Question: So at the moment when i click an itemized overlay item , i just display a simple dialog, i would like to create something more in the lines of the below

How would i go about doing this for the android phone>?
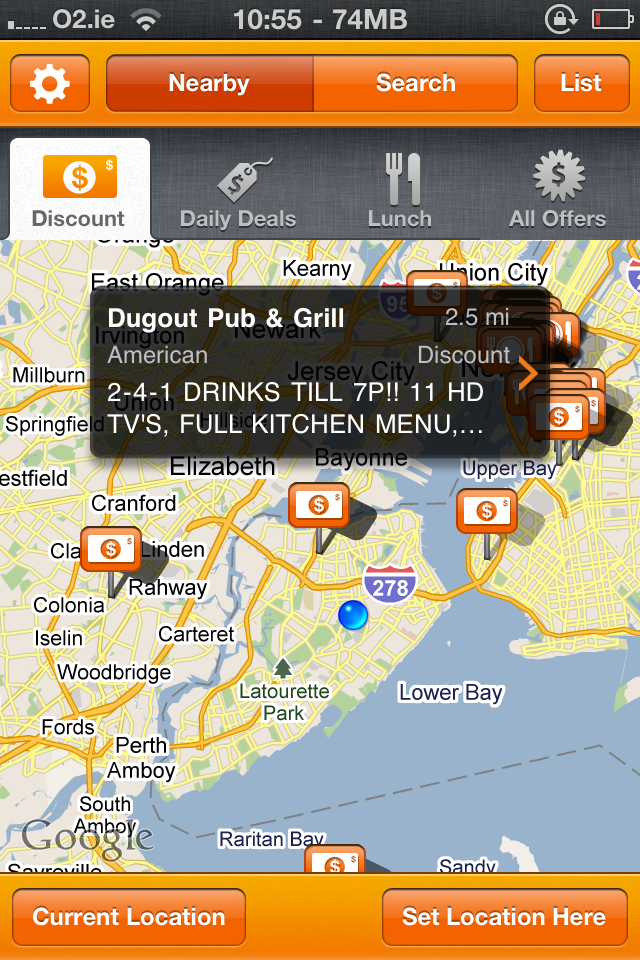
Answer: When you override ItemizedOverlay there is protected onTap method. It has item index as parameter. You should override onTap and use this index to get correct data object. E.g:
'''
@Override
protected boolean onTap(int index) {
getItem(index); \your overlay item
return true;
}
'''
Then you should create custom dialog from code or inflate xml layout, use correct layout params to add it on your MapView:
'''
MapView.LayoutParams params = new MapView.LayoutParams(LayoutParams.WRAP_CONTENT,
LayoutParams.WRAP_CONTENT, point, 0, 0, MapView.LayoutParams.BOTTOM_CENTER);
params.mode = MapView.LayoutParams.MODE_MAP;
MV.addView(popup, params);
'''
MV - your MapView instance;
point - your Overlay item GeoPoint;
popup - your custom dialog view.